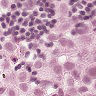
Metastatic tissue present: yes